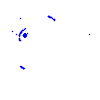
Particle: kaon